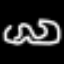
Label: squiggle